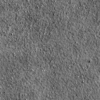
Label: not_dusty